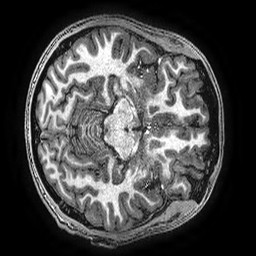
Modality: T1w
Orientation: axial
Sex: male
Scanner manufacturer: ge
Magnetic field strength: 3 T
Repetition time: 0.00766 s
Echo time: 0.003476 s